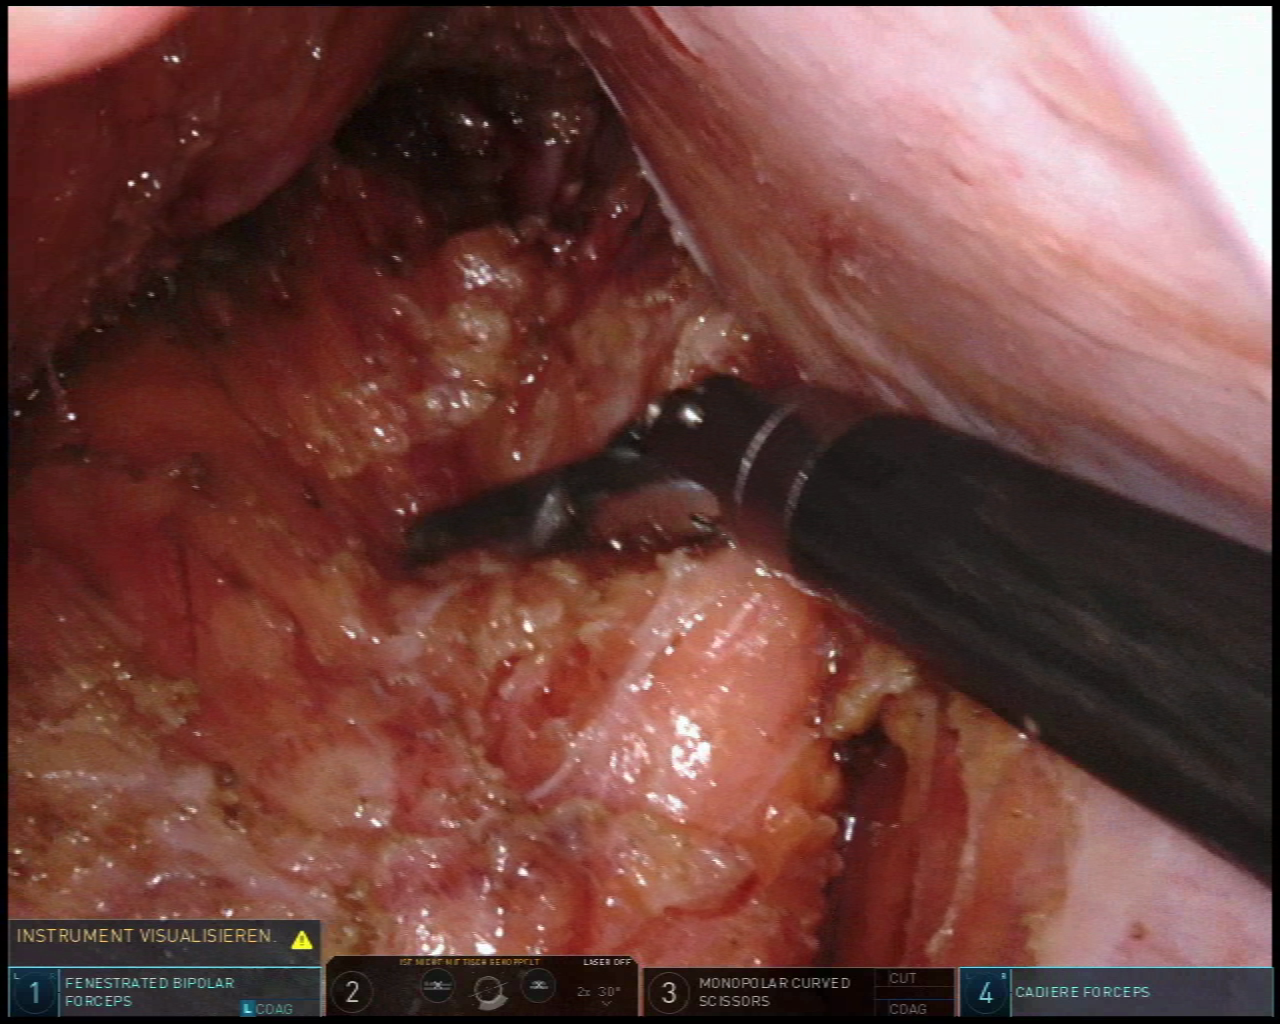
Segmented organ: vesicular_glands
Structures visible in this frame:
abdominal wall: no
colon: no
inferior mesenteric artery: no
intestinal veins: no
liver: no
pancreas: no
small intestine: no
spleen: no
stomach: no
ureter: no
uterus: no
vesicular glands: yes